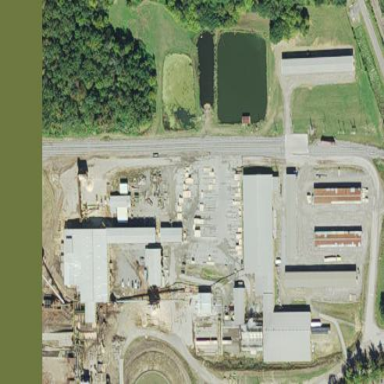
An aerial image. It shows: Industrial area dedicated to sawmill.